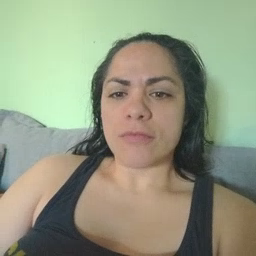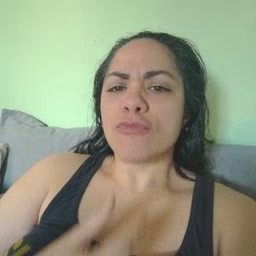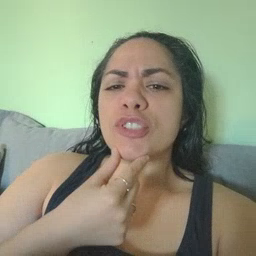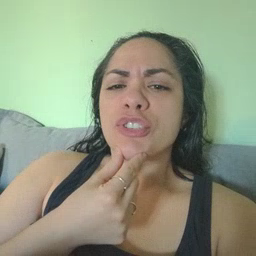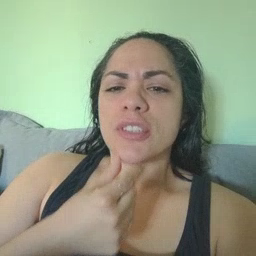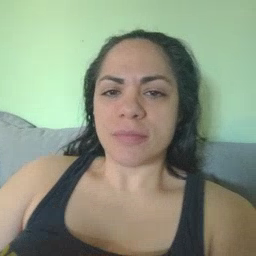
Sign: chin